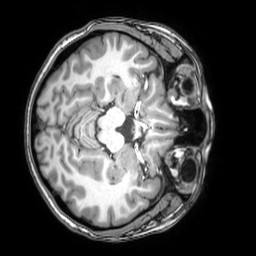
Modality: T1w
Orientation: axial
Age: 23
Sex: female
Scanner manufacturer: philips
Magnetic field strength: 3 T
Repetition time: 0.008081 s
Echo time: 0.003707 s